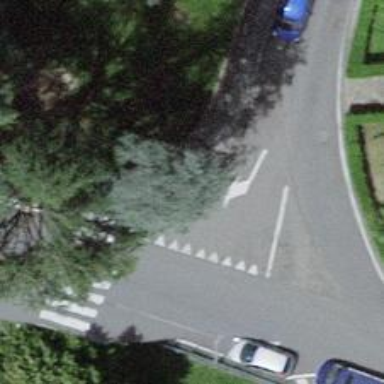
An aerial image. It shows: Road with "give way" sign.